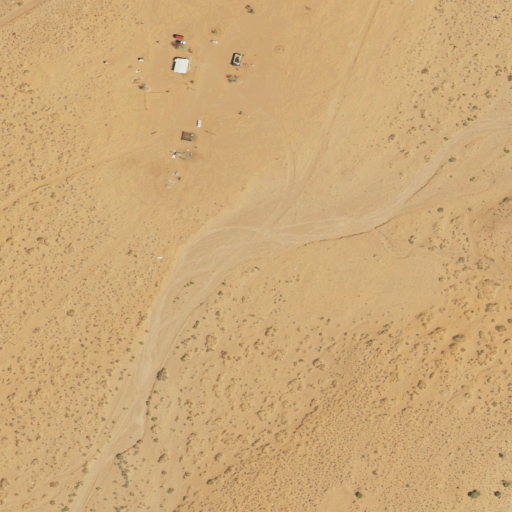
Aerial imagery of valley in Utah named Horse Trail Canyon containing shrub, open development, and high intensity development